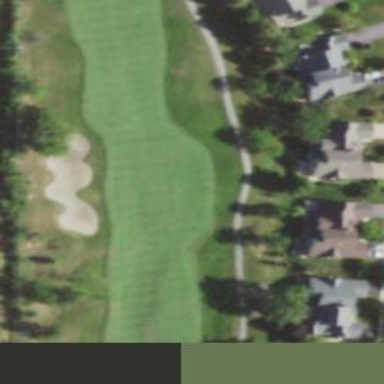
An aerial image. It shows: View of golf hole.